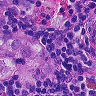
Metastatic tissue present: yes